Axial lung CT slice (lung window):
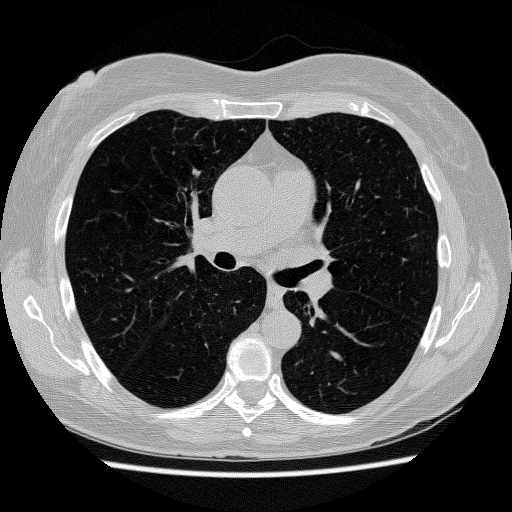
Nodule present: no